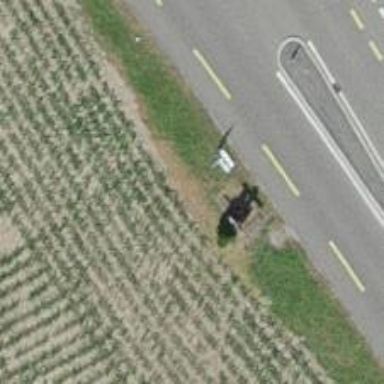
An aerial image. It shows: Wayside cross with historic significance.